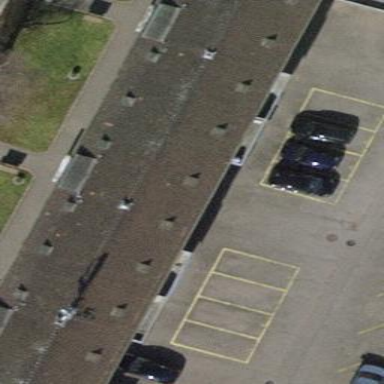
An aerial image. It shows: Hipped roof apartment building.